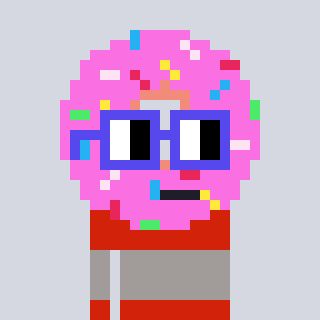
a pixel art character with square blue glasses, a doughnut-shaped head and a red-colored body on a cool background